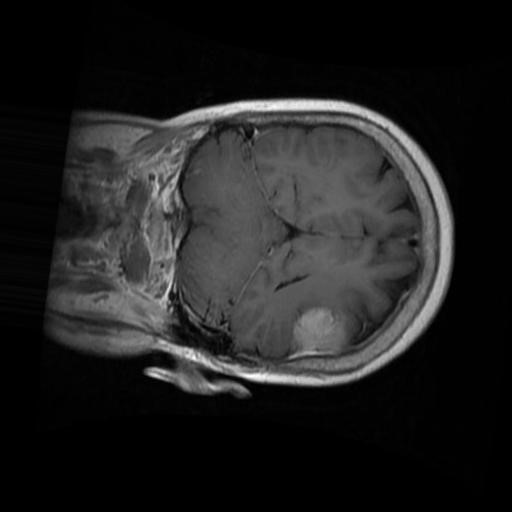
Label: brain_menin